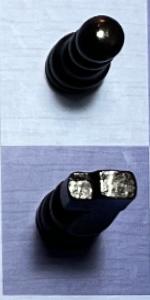
Label: Knight_Black